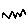
Label: zigzag